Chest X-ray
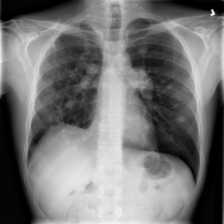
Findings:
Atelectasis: negative
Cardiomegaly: negative
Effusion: negative
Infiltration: negative
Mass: negative
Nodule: negative
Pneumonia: negative
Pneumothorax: negative
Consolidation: negative
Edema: negative
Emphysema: negative
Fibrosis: negative
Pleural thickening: negative
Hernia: negative